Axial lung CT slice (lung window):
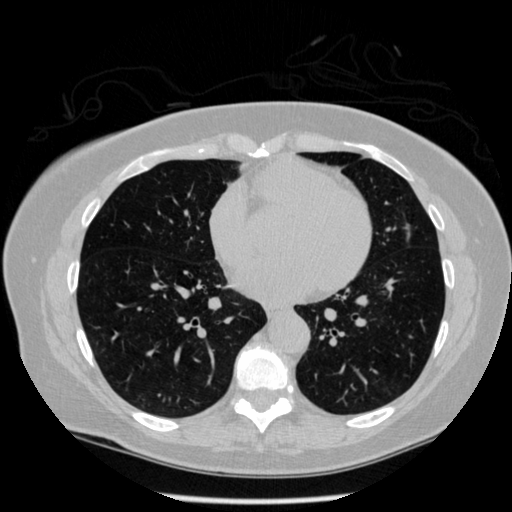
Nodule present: no